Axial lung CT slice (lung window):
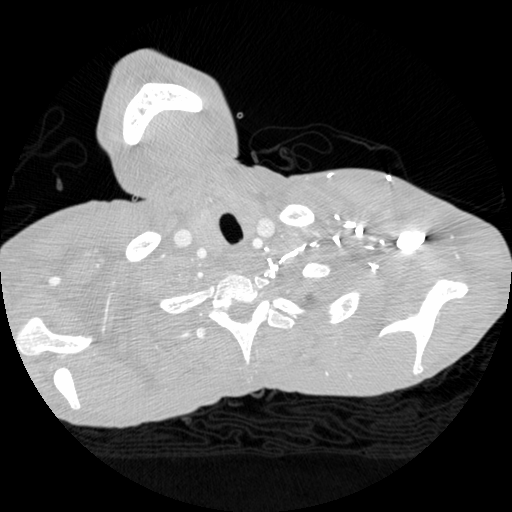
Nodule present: no